Interaction volume radius: 5 \u00c5
Interaction volume height: 15 \u00c5
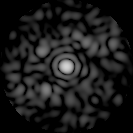
Disorder parameter: 0.8119